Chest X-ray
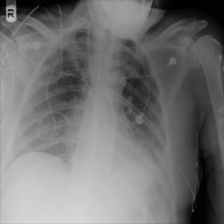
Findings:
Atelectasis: negative
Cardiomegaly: negative
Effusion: negative
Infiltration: positive
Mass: negative
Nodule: negative
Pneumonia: positive
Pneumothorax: negative
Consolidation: negative
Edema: positive
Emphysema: negative
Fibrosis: negative
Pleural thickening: negative
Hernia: negative